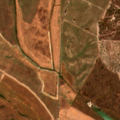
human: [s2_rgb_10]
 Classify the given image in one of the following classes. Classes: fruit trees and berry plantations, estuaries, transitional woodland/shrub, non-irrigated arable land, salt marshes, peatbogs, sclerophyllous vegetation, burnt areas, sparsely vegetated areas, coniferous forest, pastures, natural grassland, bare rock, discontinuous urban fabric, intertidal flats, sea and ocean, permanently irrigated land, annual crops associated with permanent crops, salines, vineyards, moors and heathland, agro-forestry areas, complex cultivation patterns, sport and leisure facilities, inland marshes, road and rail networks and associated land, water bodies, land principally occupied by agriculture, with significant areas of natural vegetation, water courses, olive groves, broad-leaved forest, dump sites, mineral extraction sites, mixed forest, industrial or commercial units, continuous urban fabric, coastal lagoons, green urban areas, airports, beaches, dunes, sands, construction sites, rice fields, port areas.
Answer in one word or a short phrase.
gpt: non-irrigated arable land, olive groves, agro-forestry areas, transitional woodland/shrub